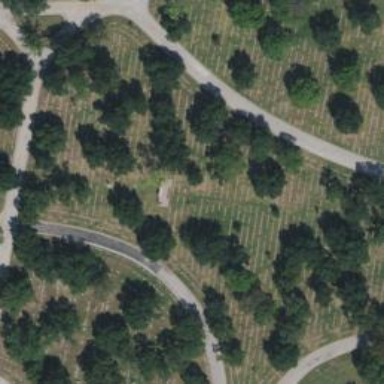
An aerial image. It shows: Graveyard.